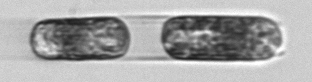
Label: Hemiaulus